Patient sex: M
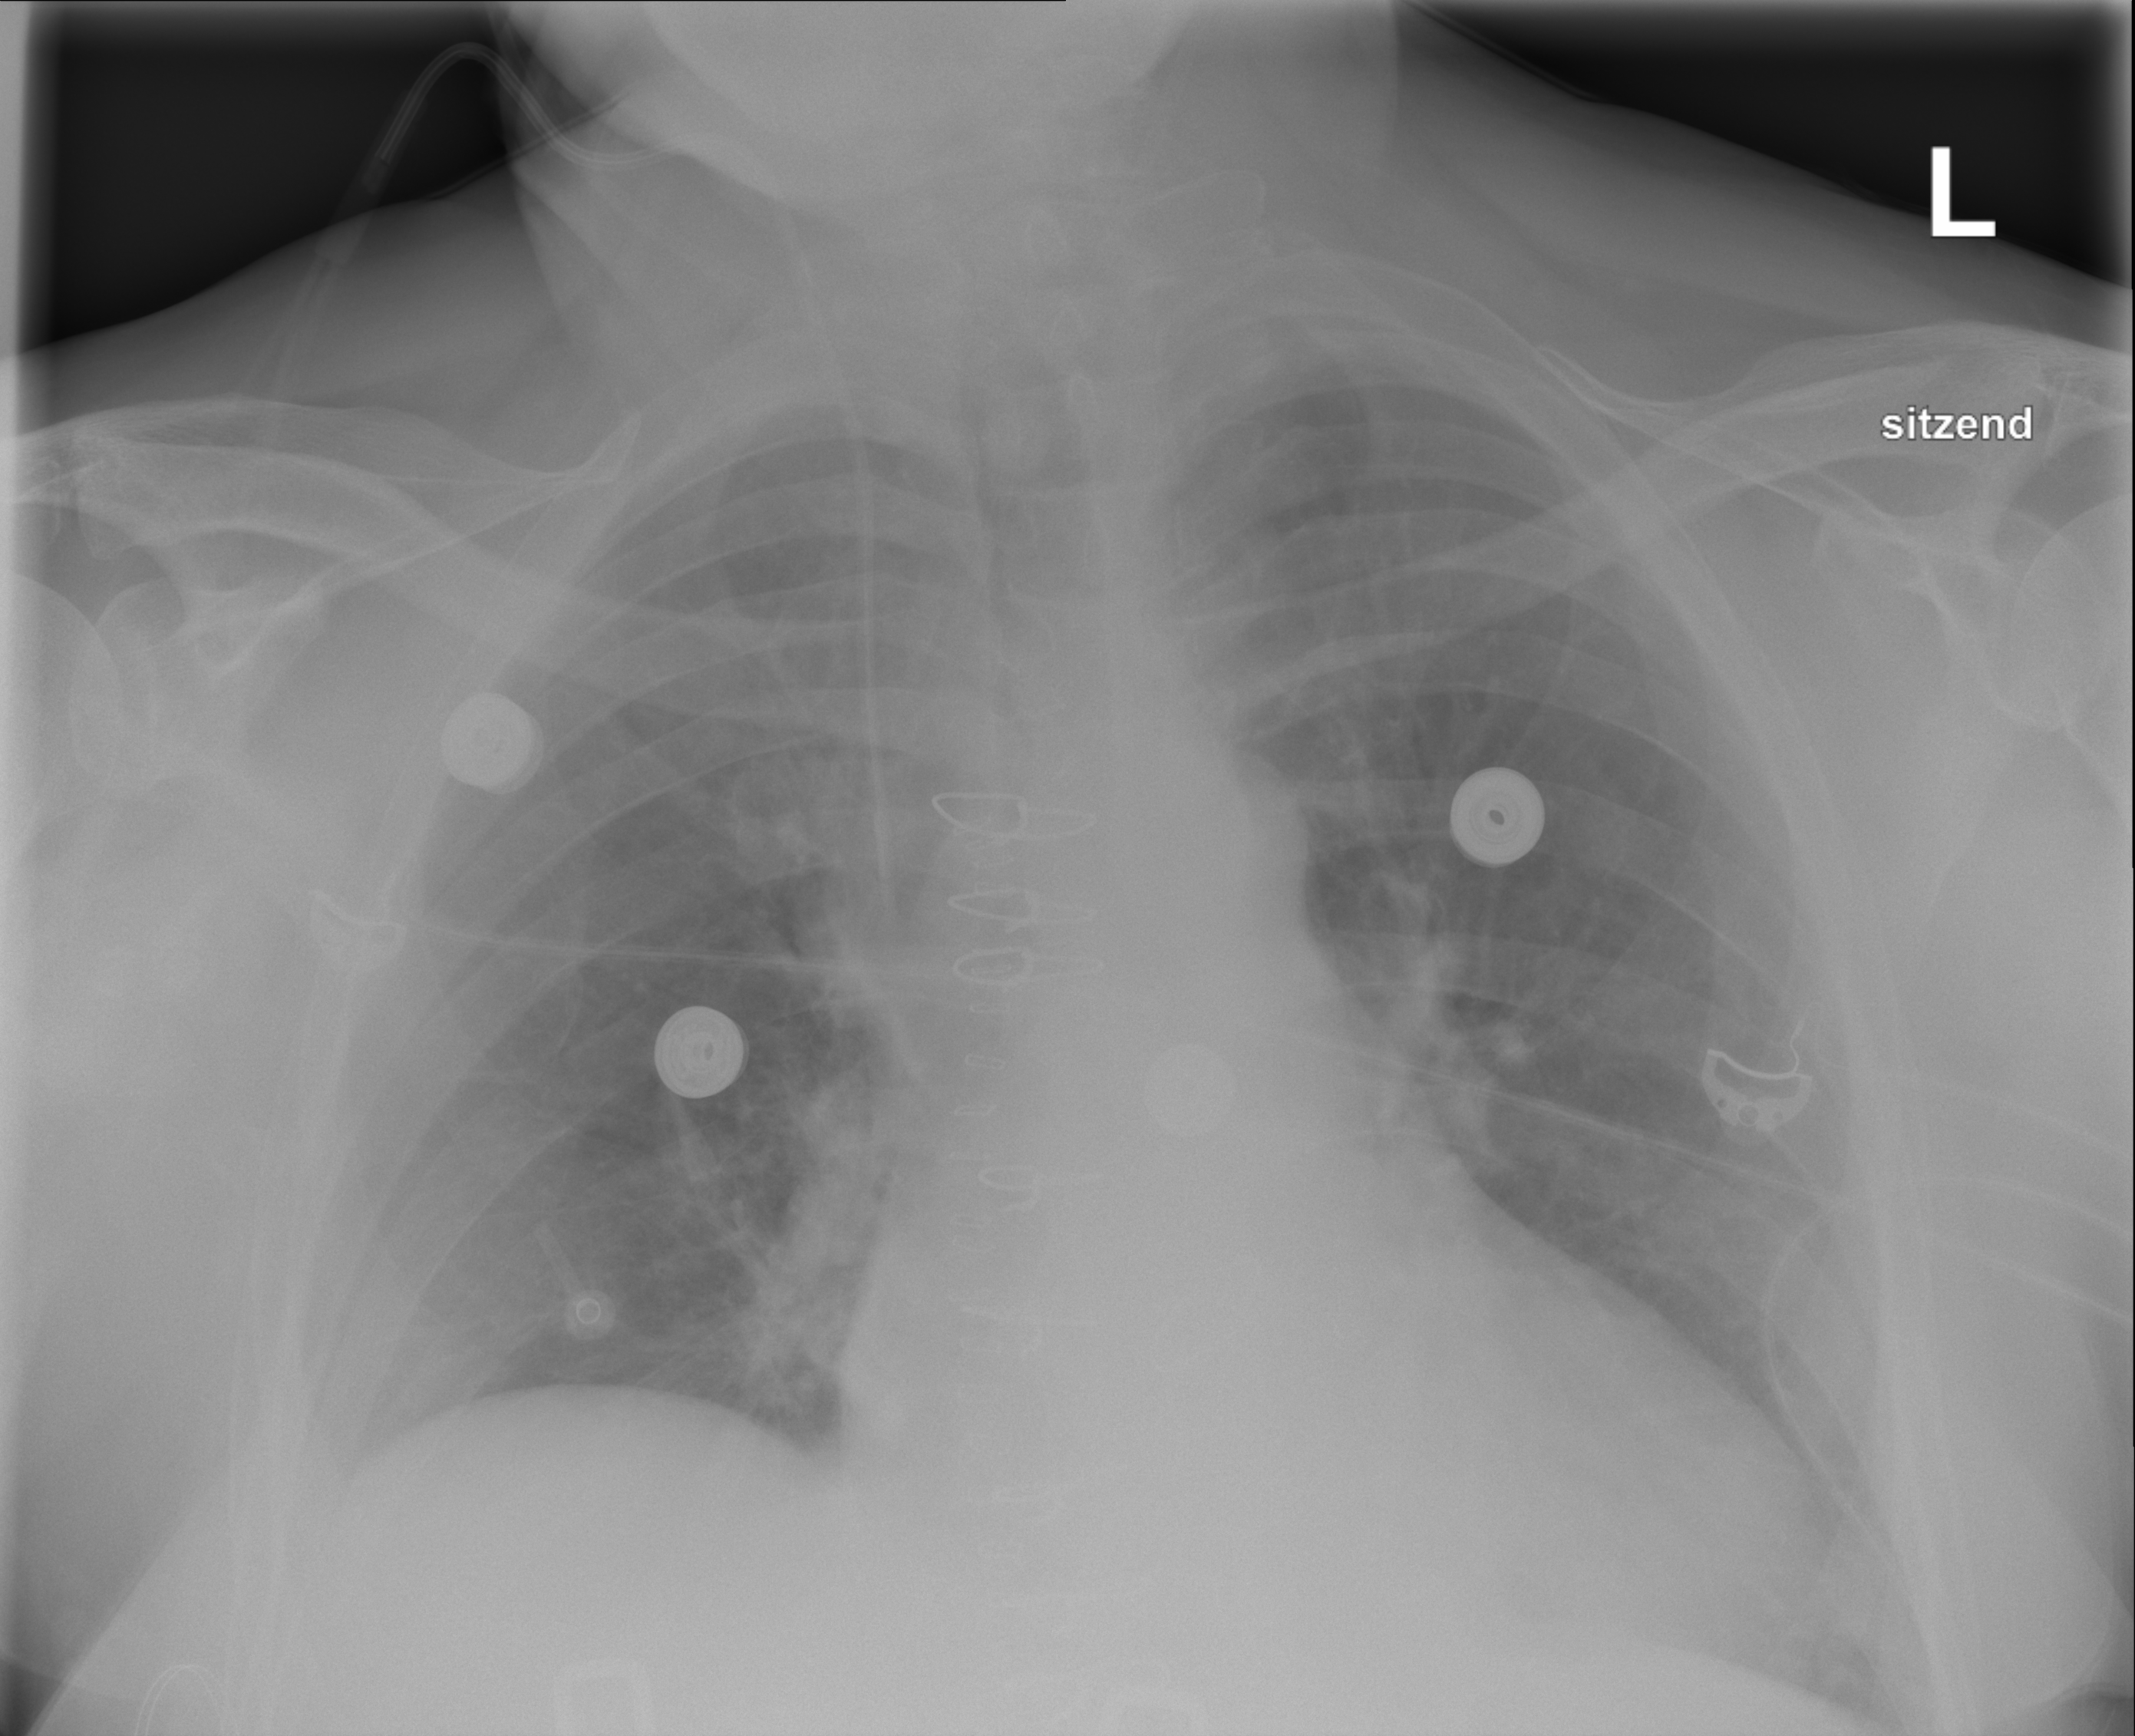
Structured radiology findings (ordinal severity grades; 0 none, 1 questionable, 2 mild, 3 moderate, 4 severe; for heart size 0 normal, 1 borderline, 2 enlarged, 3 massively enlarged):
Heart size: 2
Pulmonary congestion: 2
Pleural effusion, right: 2
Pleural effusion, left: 0
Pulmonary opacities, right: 0
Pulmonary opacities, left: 0
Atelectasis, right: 2
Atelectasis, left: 2